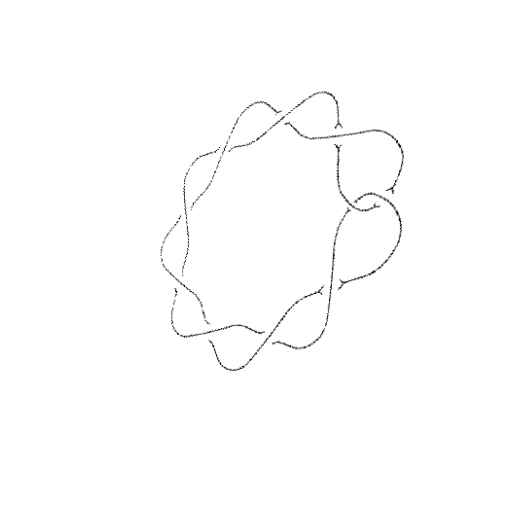
Crossing number: 10